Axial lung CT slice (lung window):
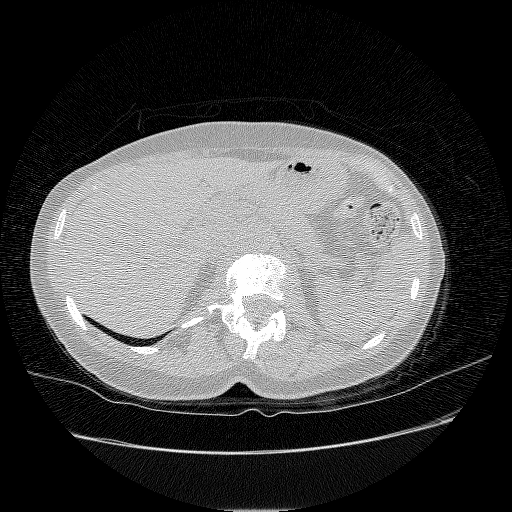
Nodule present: no